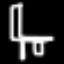
Label: chair